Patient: sex M, age 23
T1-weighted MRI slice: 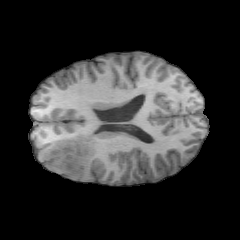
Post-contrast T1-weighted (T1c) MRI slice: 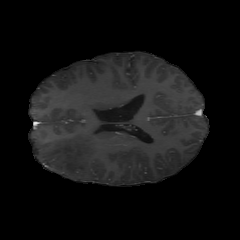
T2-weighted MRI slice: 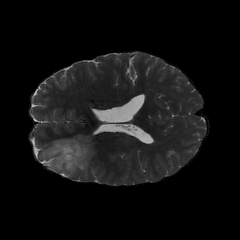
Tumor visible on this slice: yes
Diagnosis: Oligodendroglioma, IDH-mutant, 1p/19q-codeleted
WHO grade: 2